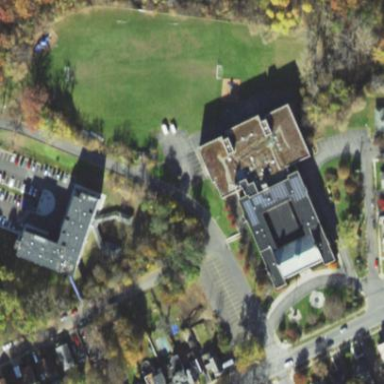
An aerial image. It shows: School.